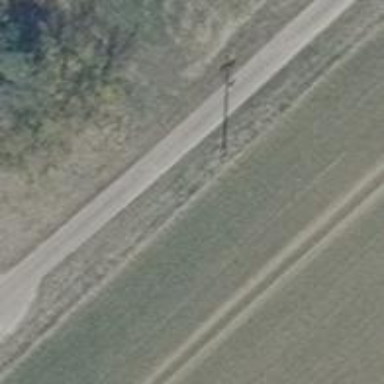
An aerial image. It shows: Power pole.